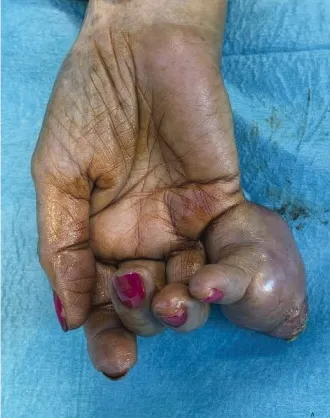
Palmar view.
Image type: medical_photograph (other_medical_photograph)